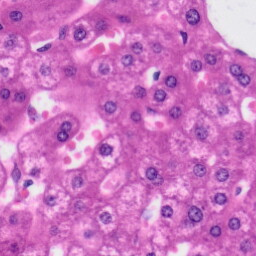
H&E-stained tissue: Liver